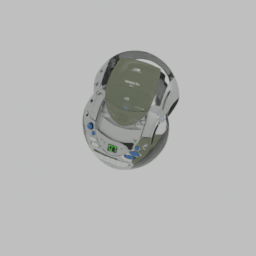
Label: electronics